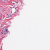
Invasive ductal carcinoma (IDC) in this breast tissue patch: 0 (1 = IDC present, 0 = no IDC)